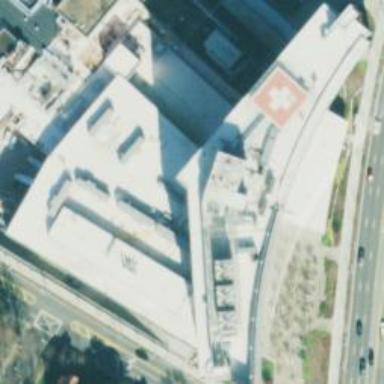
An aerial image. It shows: Hospital building.